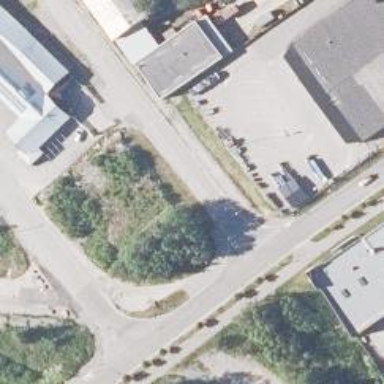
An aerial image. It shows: Road with "give way" sign.